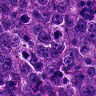
Metastatic tissue present: yes